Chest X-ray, PA view. Patient: 65 years old, sex M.
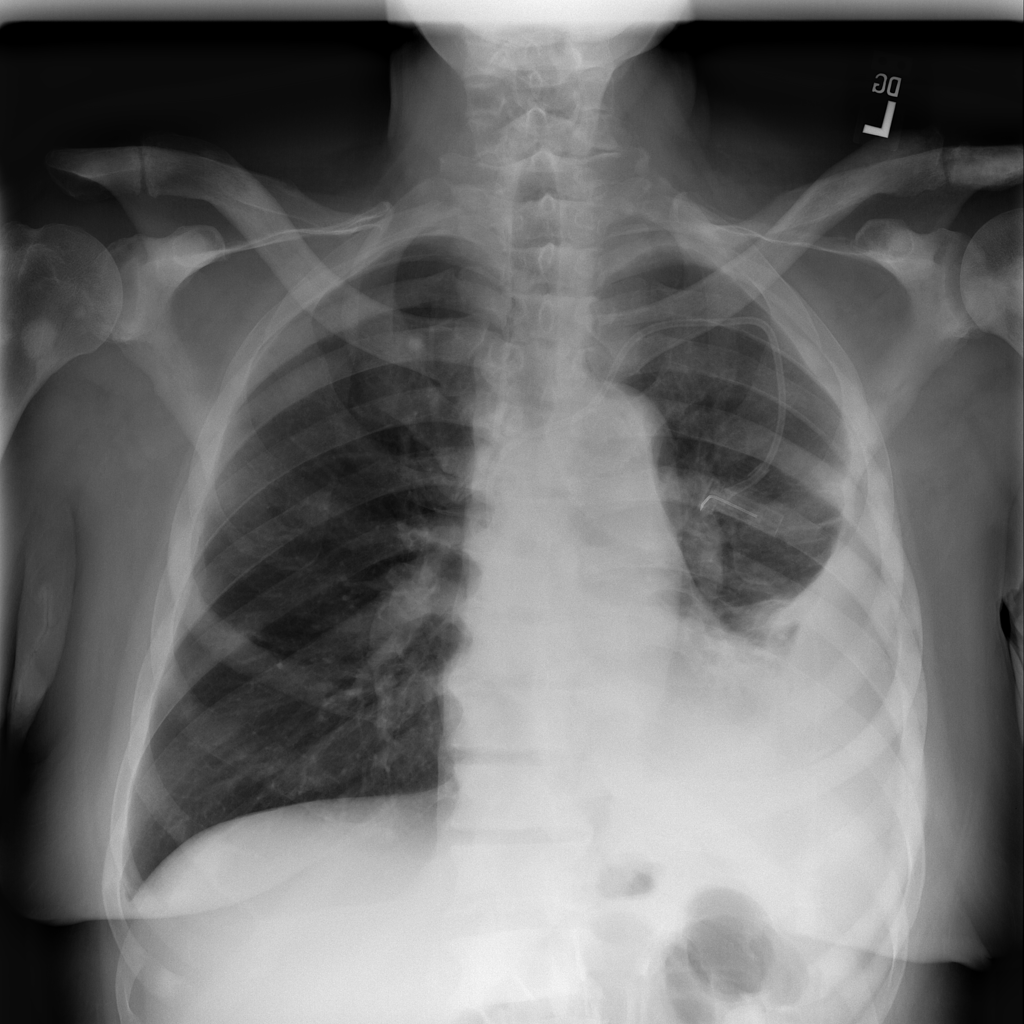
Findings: Effusion